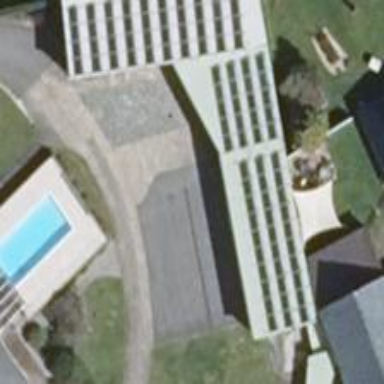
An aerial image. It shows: Beige building with flat roof.